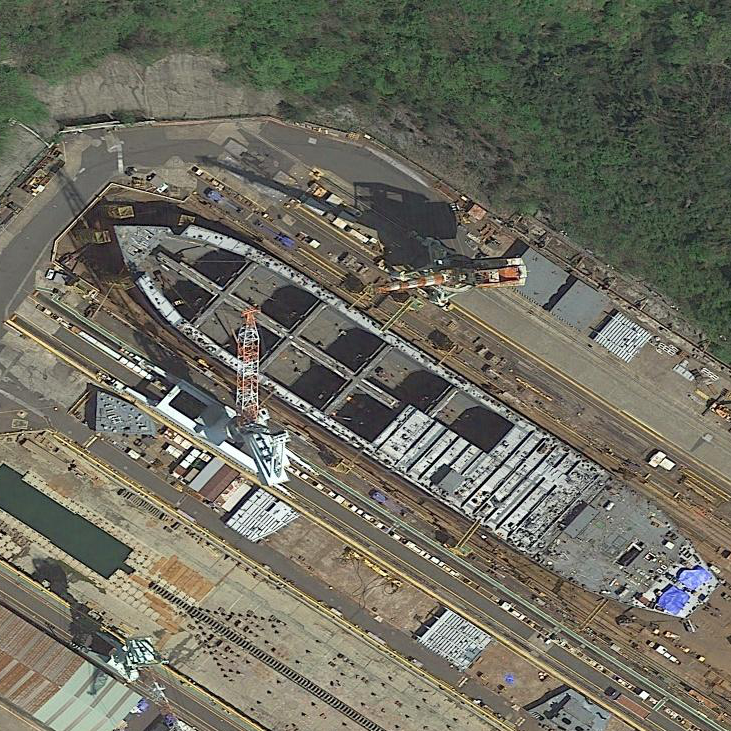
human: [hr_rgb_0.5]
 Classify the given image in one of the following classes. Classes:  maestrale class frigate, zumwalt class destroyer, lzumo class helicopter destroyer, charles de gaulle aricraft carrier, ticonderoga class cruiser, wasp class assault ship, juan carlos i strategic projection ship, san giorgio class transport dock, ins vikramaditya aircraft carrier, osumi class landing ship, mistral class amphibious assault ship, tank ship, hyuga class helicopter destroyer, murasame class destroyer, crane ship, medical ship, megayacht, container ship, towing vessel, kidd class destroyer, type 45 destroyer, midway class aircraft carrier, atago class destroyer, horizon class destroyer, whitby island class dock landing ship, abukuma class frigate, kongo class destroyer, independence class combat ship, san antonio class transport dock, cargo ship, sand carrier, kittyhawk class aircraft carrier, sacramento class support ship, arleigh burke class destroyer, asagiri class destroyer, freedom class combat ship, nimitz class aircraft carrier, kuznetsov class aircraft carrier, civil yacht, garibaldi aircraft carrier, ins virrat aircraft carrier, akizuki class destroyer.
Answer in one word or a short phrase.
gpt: Cargo ship